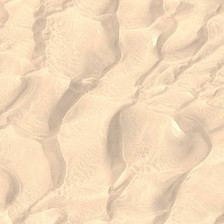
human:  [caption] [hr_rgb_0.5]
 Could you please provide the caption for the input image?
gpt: some ripples are in a piece of yellow desert .

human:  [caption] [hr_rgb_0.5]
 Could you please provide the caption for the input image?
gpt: some ripples are in a piece of yellow desert .

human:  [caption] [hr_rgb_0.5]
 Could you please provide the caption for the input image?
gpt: some ripples are in a piece of yellow desert .

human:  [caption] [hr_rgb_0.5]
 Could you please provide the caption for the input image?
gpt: some ripples are in a piece of yellow desert .

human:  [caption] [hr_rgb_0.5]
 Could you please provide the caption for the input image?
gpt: some ripples are in a piece of yellow desert .